Question: My coworkers have very specific colors they use in their Excel and PowerPoint documents, and they came to me hoping for some automation. They often have to go through the annoying task for every new document of re-picking the same three colors off the color selector.

I know there are color themes, but they want to just run a VBA script or easily persist universal settings to have these three colors always pre-loaded.
## Question
Is there a quick way (VBA/feature) to persist universal settings (recent colors) to have these three colors always pre-loaded?
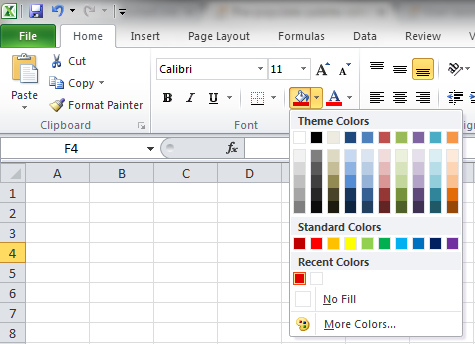
Answer: My colleague found a great solution that satisfies our needs perfectly, although it did involve using a color theme so I kind of went outside the scope of my question.
You can export a theme with the desired colors, get the theme's XML in
%USERPROFILE%\AppData\Roaming\Microsoft\Templates\Document Themes\Theme Colors
and then distribute it to that same folder for everyone else.
Every Office application then has that color theme two clicks away. And this copy procedure can be done with a simple BAT file.